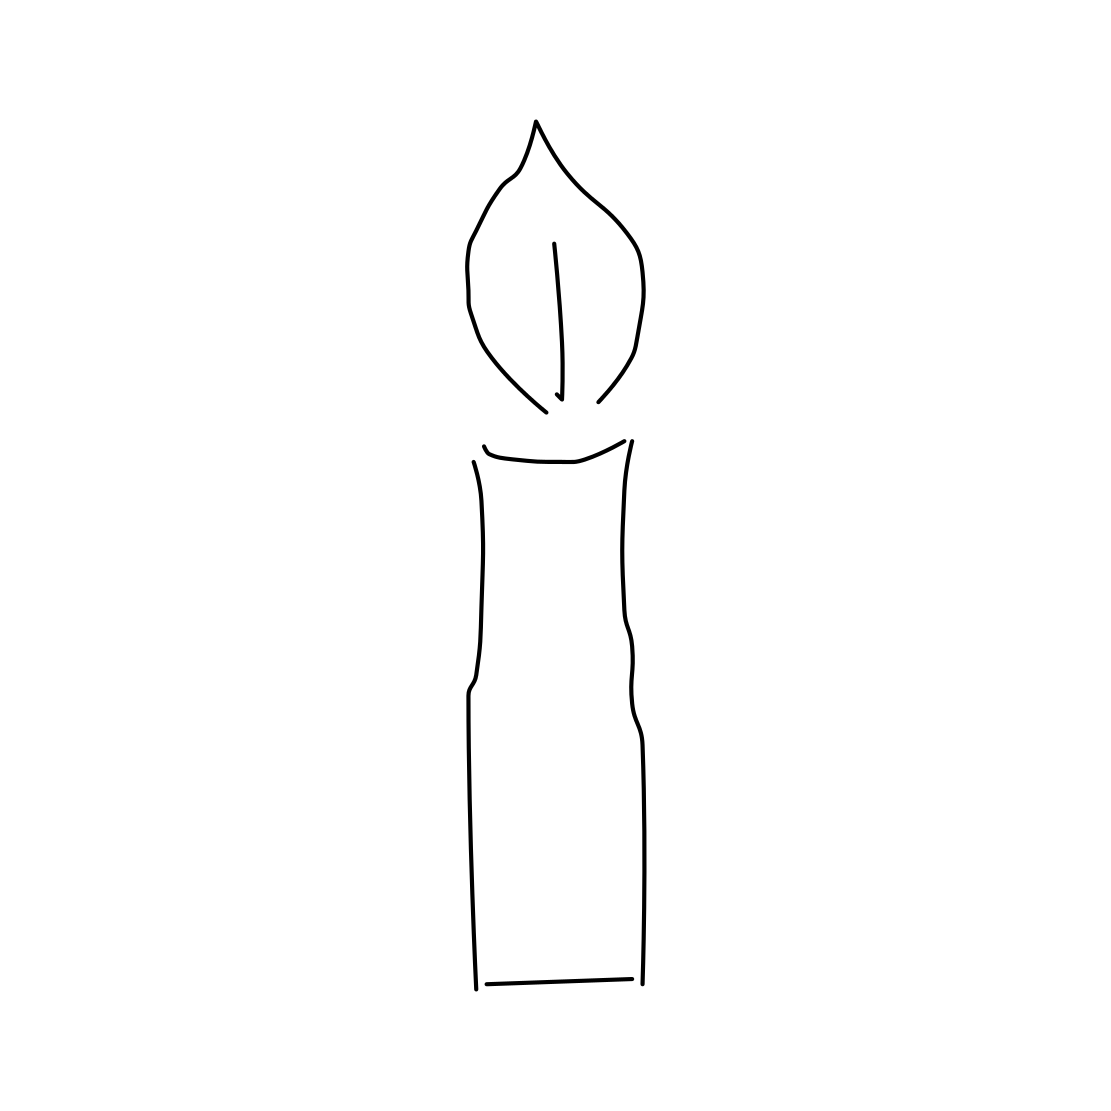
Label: candle